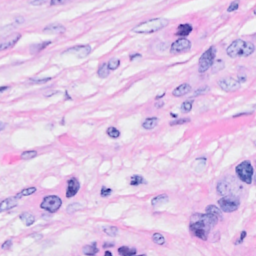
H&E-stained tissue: Breast